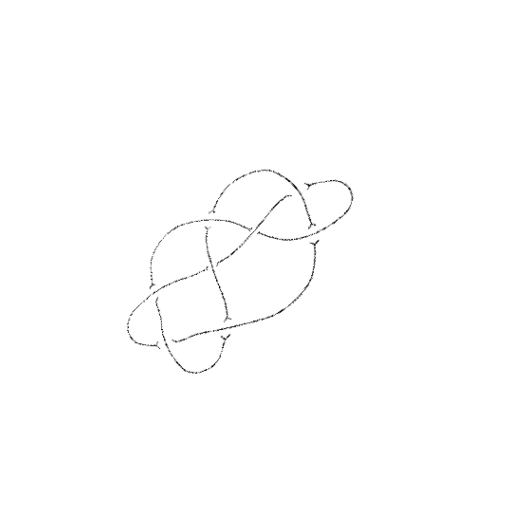
Crossing number: 8